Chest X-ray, PA view. Patient: 54 years old, sex M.
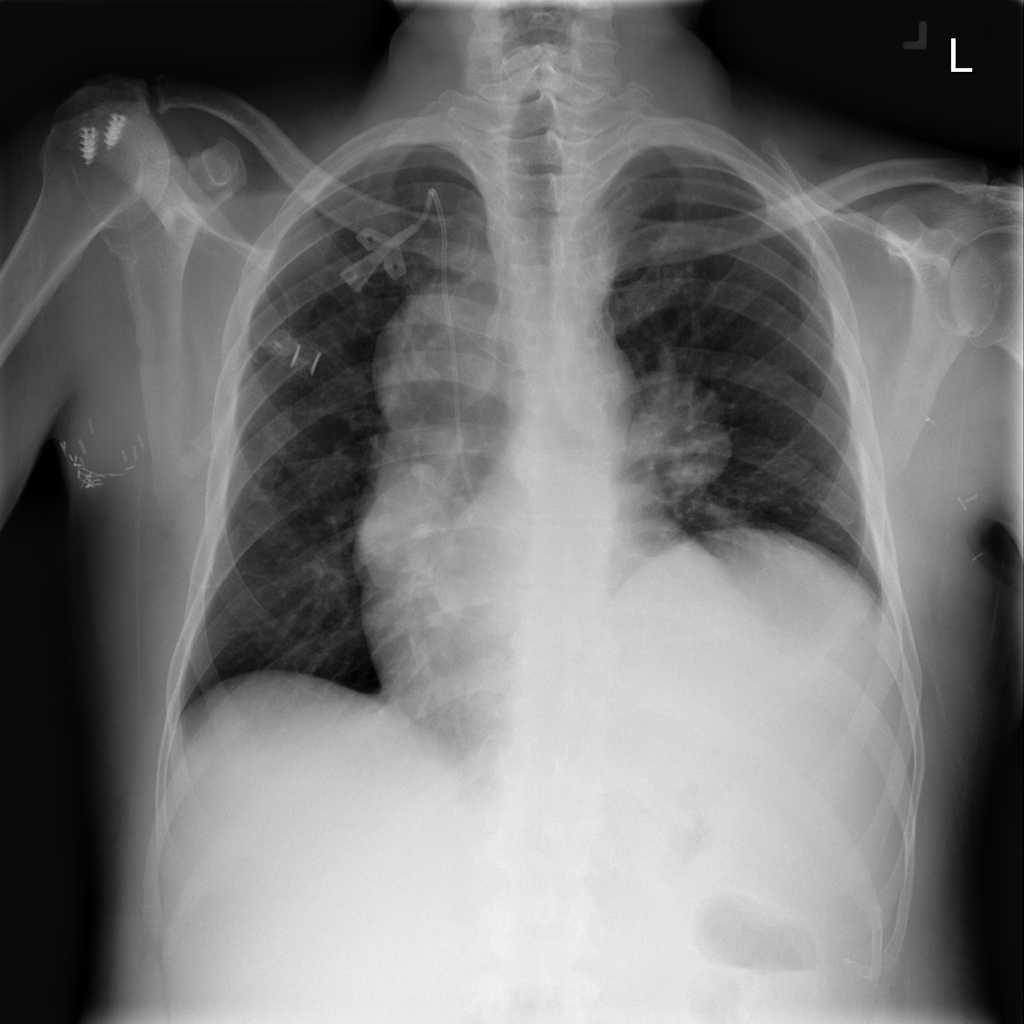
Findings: No Finding